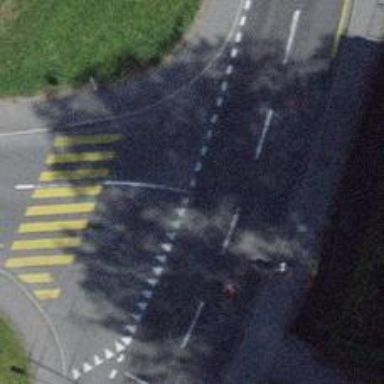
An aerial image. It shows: Road with "give way" sign.